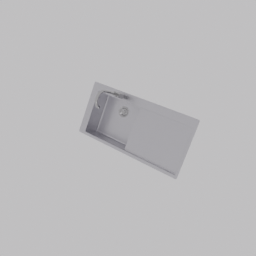
Label: appliances